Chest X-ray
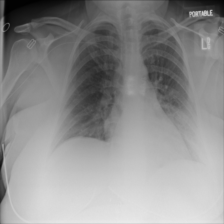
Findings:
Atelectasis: negative
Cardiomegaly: negative
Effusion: negative
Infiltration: negative
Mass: negative
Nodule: negative
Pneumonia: negative
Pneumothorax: negative
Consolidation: negative
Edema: negative
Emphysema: negative
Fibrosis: negative
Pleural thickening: negative
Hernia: negative